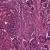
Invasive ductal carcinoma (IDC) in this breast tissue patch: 1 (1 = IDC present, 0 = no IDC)